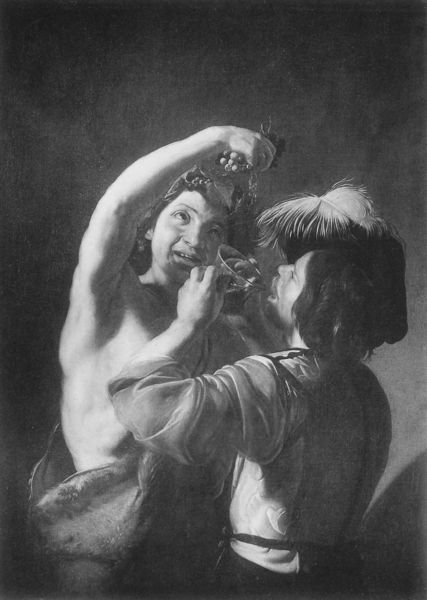
Titel: Bacchus und der Trinker
Künstler: Bartolomeo Manfredi
Standort: Rom, Palazzo Barberini (EU - I - Latium)
Schlagwörter: feder, hand, himmel, mann, nackt, glas, hut, obst, teppich, alkohol, bart, hemd, hose, kappe, saufen, trinken, trinkend, arm, augen, haare, personen, trauben, fell, wein, becher, muskulös, schwarz weiss, radierung, kranz, jüngling, teufel, bacchus, satyr, faun, trinker, reben, dionysos, armor, jünglinge, teugel, traub, nacckt, */, -+, bacchanalisch